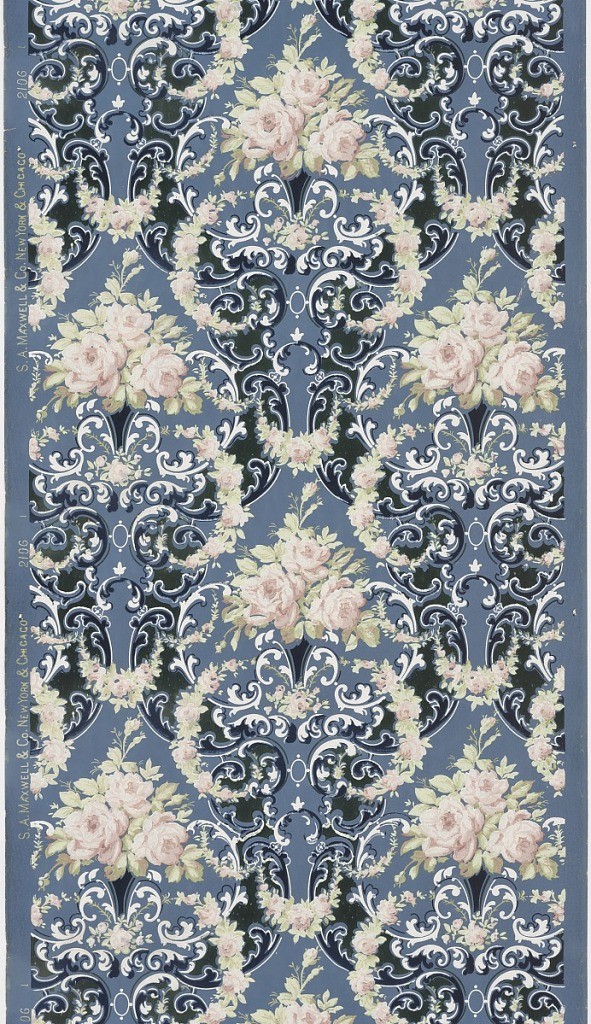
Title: Sidewall
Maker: Maxwell & Co., S.A., Chicago, Illinois, USA
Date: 1905–1915
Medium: Machine-printed paper, liquid mica
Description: Floral bouquets and swags, connected by acanthus scrolls. Printed in shades of blue, tan, off-white and white on blue ground.